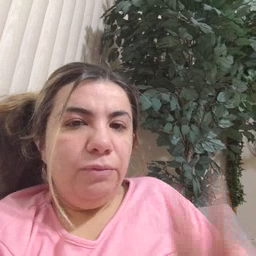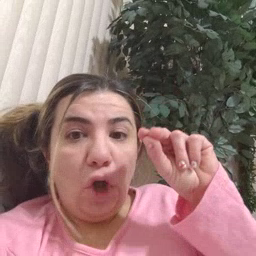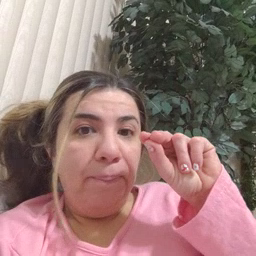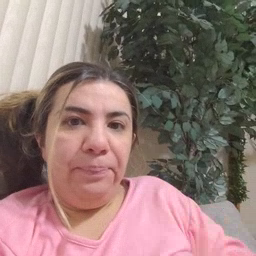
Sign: no